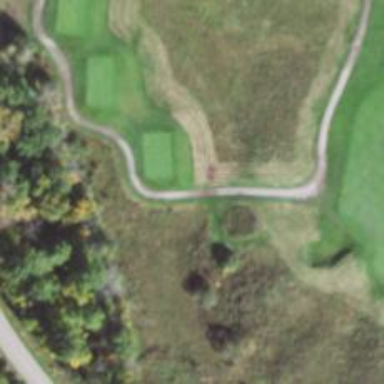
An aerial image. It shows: Service road designated as golf cart path.